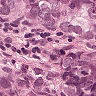
Metastatic tissue present: yes